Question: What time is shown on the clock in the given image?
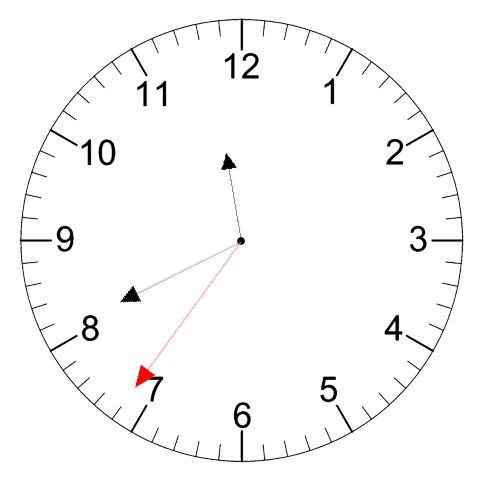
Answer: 11:40:36